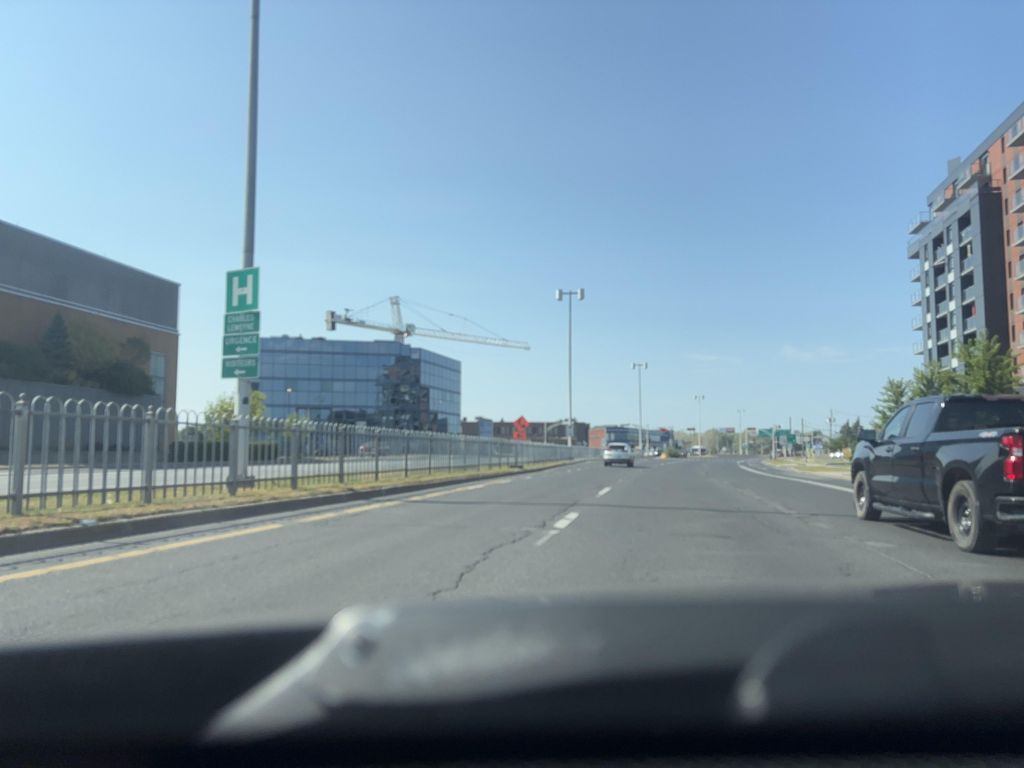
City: montreal